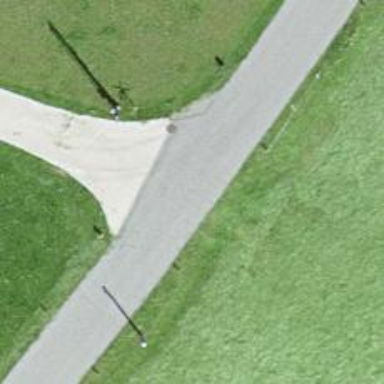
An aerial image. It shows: Grass path.